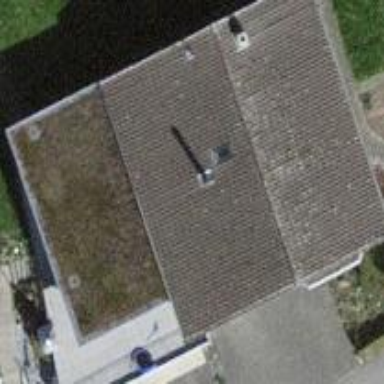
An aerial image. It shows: Simple house.